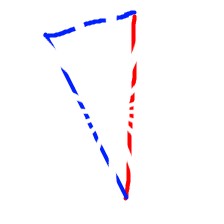
Shape: triangle